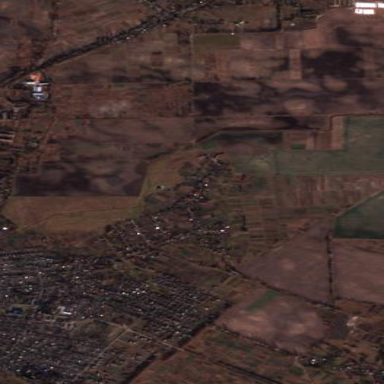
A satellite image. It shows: Rural residential area.